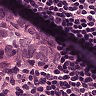
Metastatic tissue present: yes